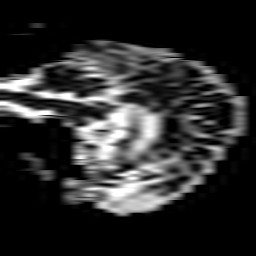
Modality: ADC
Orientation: sagittal
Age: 74
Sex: female
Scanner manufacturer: philips
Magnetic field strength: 3 T
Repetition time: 4.238 s
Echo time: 0.07304 s